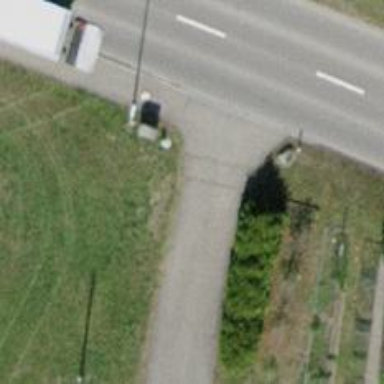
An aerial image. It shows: Power street cabinet.